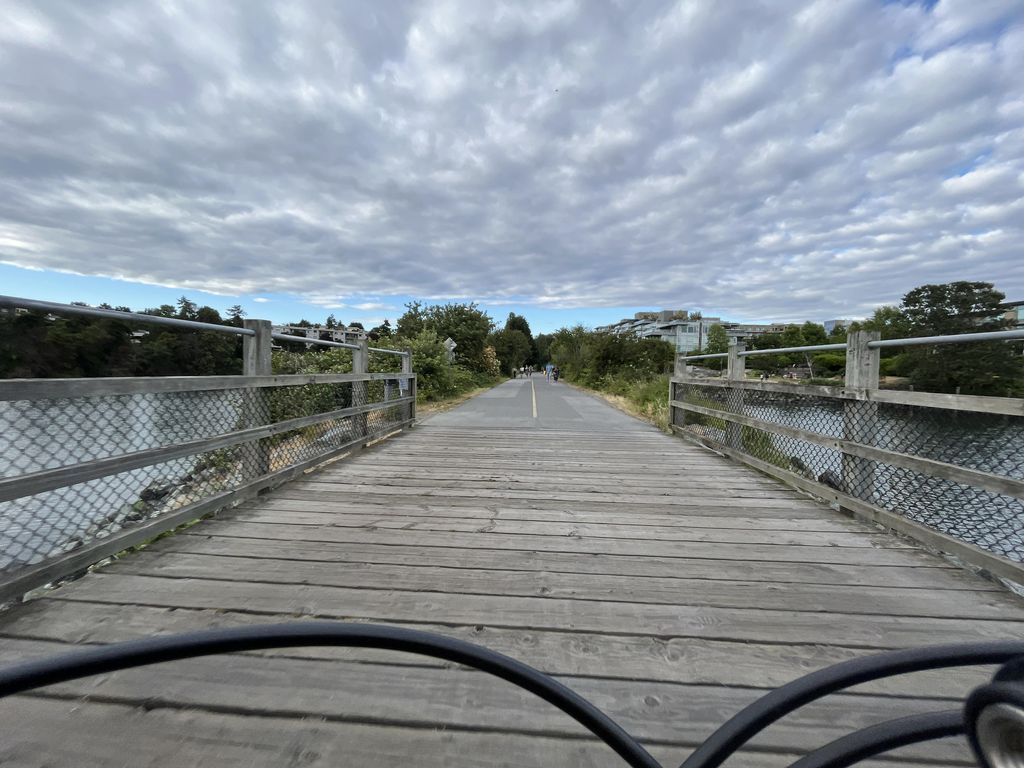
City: victoria